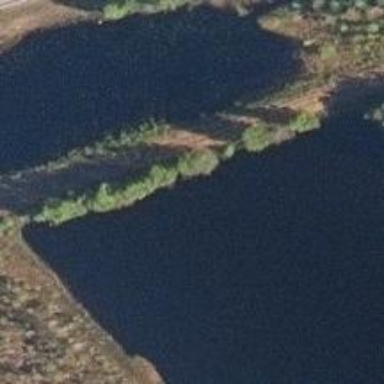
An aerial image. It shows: Embankment in the landscape.